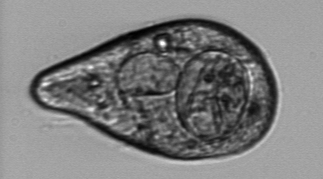
Label: Gyrodinium